Aerial crown-view tile of a tropical tree (Barro Colorado Island, Panama), acquired 20250317:
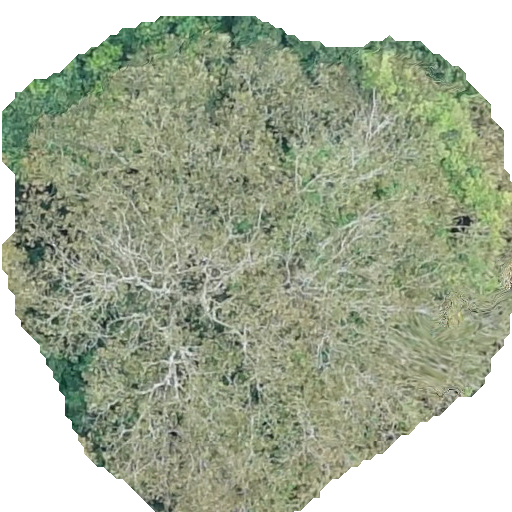
Species: Dipteryx oleifera
GBIF accepted scientific name: Dipteryx oleifera
Crown area: 302.588 m²